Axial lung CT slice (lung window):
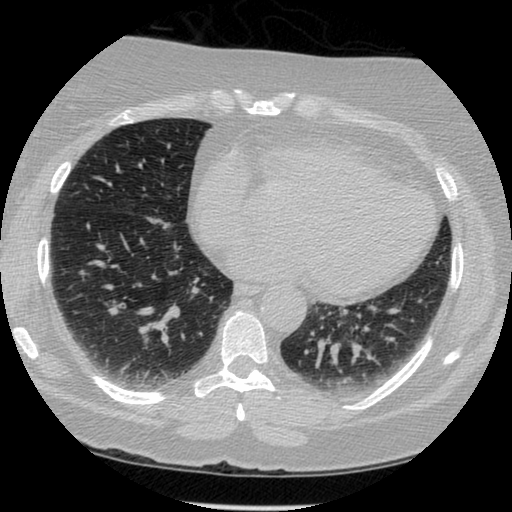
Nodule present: no